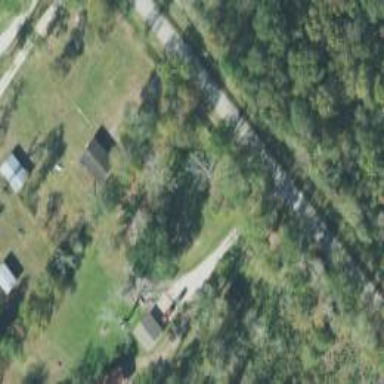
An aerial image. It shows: Driveway.